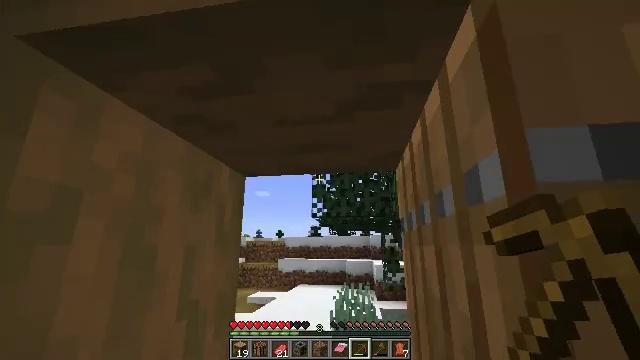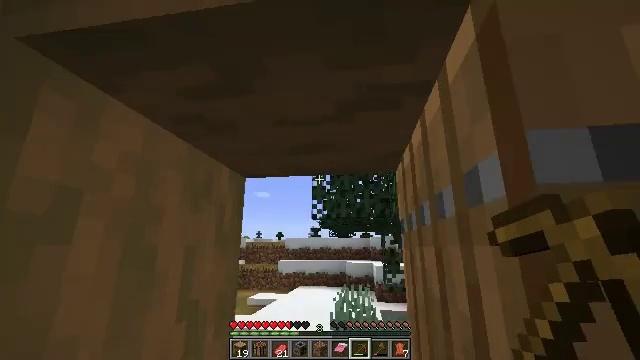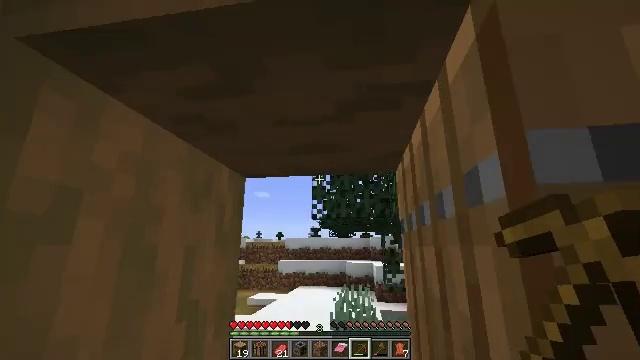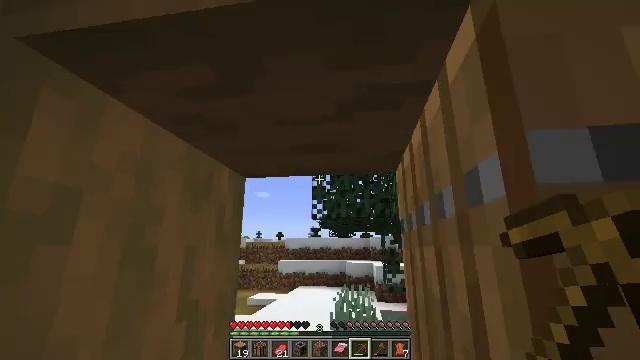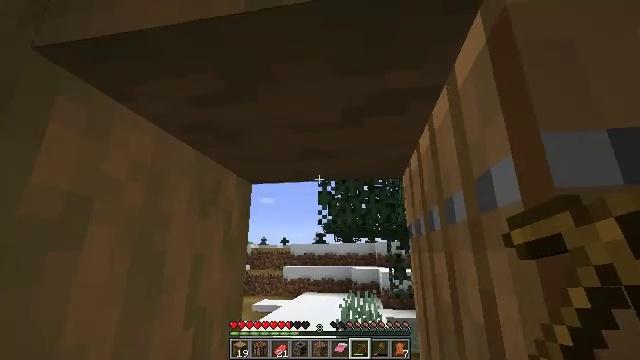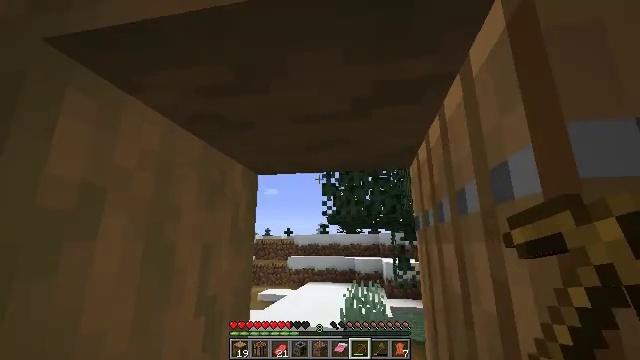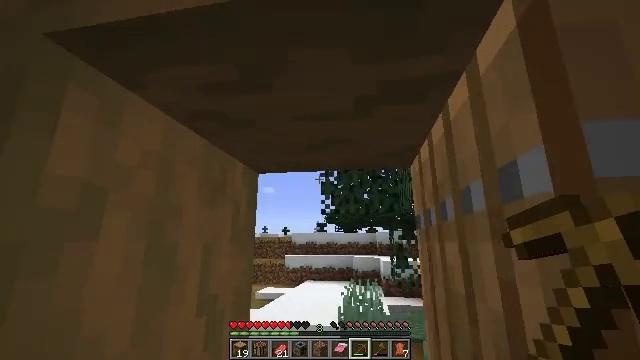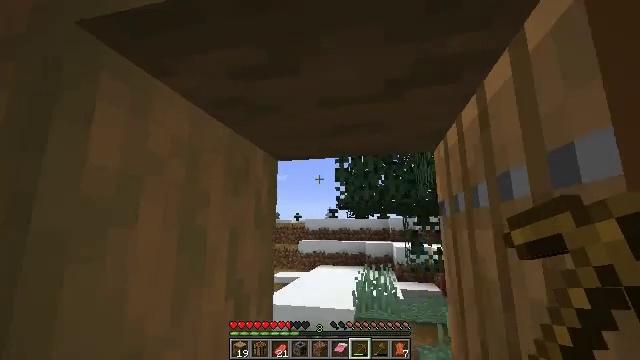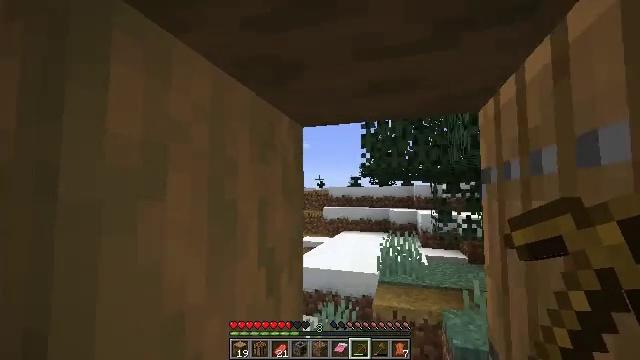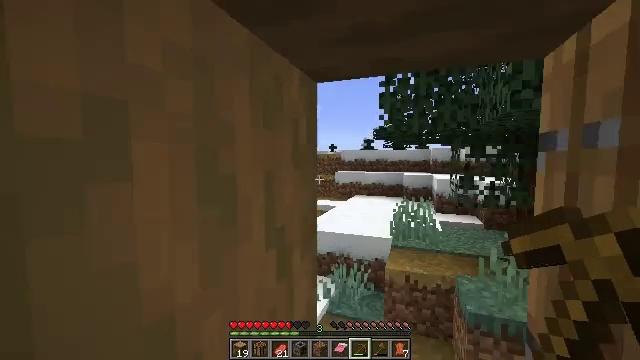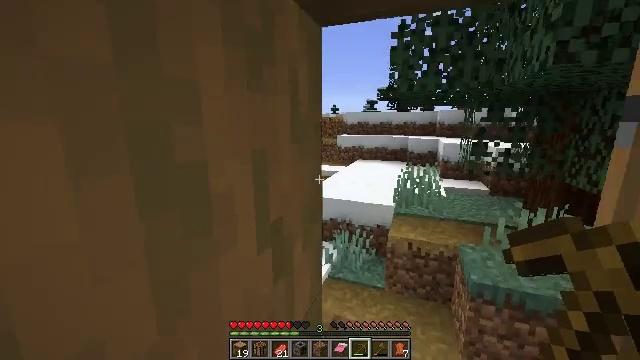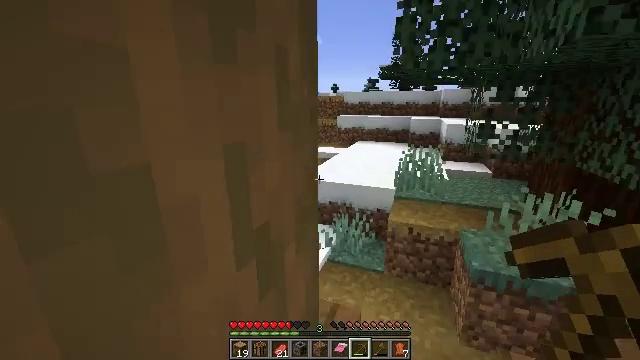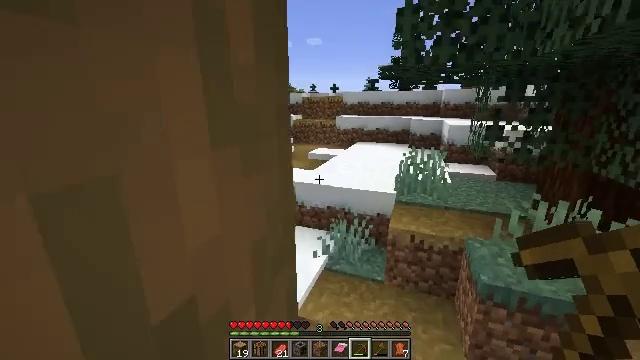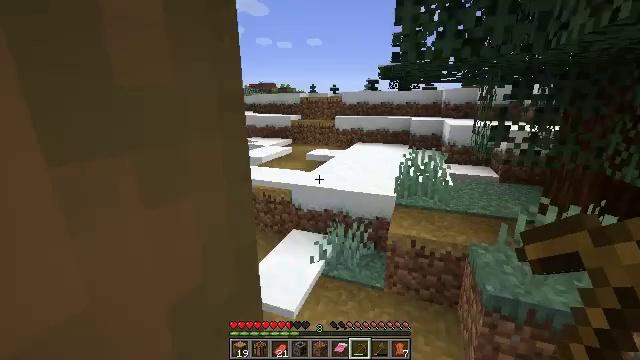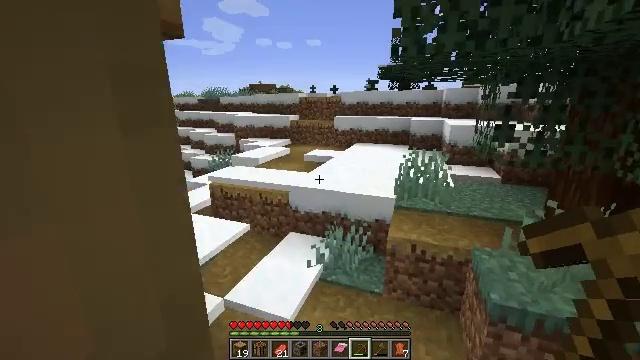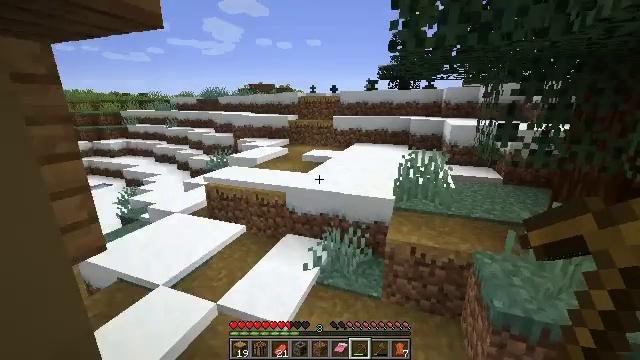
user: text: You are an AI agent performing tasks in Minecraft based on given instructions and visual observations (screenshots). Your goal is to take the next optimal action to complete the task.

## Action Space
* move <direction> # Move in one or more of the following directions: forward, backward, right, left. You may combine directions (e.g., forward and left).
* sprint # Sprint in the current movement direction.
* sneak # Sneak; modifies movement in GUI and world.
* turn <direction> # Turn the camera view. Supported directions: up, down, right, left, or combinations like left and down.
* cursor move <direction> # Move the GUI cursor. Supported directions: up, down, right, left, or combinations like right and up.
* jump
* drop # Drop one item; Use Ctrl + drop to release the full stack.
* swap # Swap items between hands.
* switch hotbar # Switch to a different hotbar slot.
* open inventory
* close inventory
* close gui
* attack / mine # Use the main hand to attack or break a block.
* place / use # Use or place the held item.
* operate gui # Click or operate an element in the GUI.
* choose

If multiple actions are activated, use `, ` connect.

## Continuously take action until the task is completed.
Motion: motion action
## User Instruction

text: Collect the blast furnace by mining it.
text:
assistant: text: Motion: no_op
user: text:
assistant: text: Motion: no_op
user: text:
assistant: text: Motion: no_op
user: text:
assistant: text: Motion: move forward, turn left and up
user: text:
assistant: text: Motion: move forward, turn down
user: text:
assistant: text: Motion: move forward
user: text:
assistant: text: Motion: move forward, turn left and down
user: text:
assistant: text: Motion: move forward, turn left and down
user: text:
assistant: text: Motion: move forward, turn left and down
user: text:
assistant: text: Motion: move forward, turn down
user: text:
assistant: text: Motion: move forward, turn down
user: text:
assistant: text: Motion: move forward
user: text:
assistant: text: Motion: move forward
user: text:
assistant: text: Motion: move forward
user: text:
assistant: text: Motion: move forward and move right
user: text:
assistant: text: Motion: move forward and move right, turn left
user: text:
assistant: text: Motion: move forward and move right, turn left and down
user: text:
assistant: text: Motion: move forward and move right, turn left and down
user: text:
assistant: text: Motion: move forward and move right, turn left
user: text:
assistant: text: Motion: move forward and move right, turn left
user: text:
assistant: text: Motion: move forward and move right, turn left
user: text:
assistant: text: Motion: move forward
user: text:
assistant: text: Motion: move forward
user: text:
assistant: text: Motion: move forward, turn left
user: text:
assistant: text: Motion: move forward, turn left and up
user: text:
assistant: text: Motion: move forward and move right, turn left
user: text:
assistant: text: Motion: move forward and move right, turn left and up
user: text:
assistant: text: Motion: move forward and move right, turn left and up
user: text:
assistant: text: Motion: move forward and move right, sprint, turn left and up
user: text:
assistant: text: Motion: move forward and move right, sprint